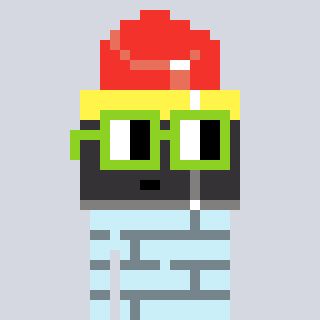
a pixel art character with square light green glasses, a lipstick-shaped head and a cold-colored body on a cool background